Question: Can any one point me to UI Guidelines/how to for twitter bottom bar

Help Appreciated.
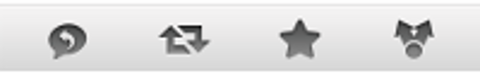
Answer: I followed the following guide to learn about custom tab widgets styles:
<URL>
if you want to put the tabs at the bottom of the screen look at this answer:
<URL>